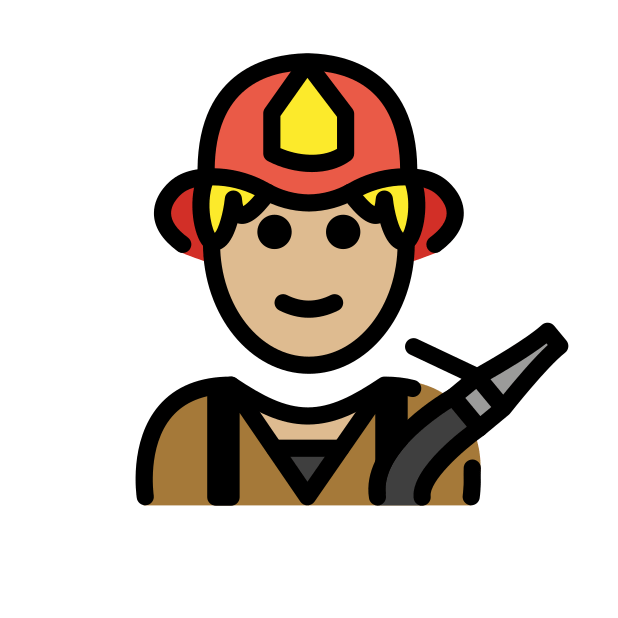
firefighter: medium-light skin tone